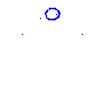
Particle: proton